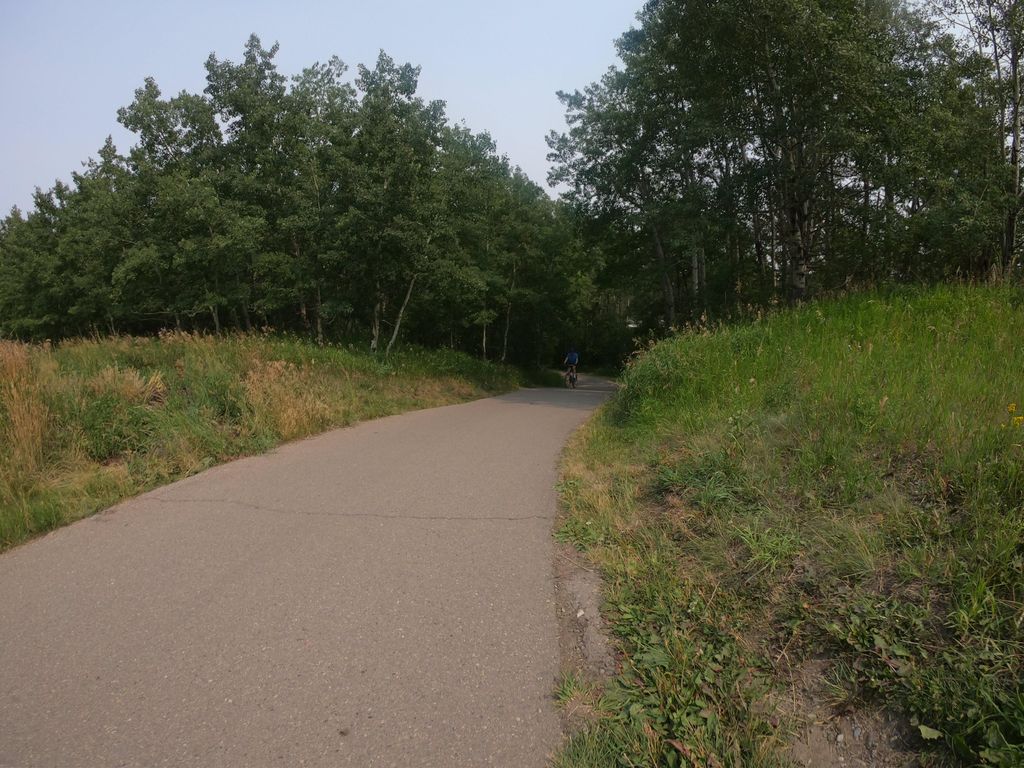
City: calgary